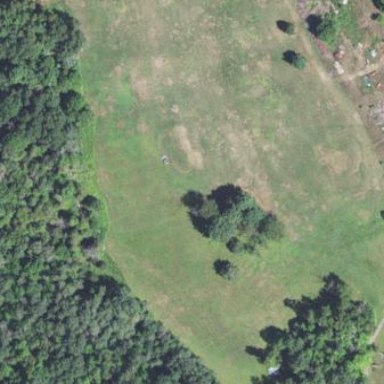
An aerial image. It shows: Grassy area designated as driving range for golf.